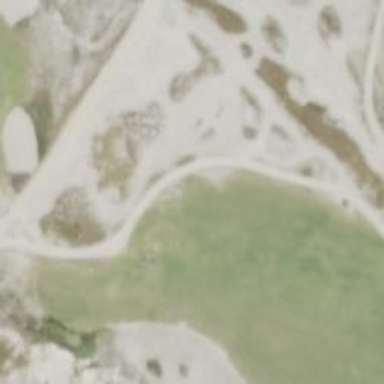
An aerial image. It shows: Pathway for golfing.